Field crop: maize
Growth stage: 2
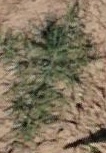
Species: salsola